Field crop: maize
Growth stage: 2
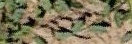
Species: convolvulus